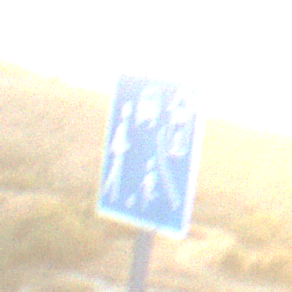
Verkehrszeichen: BeginnVerkehrsberuhigterBereich
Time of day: SunriseSunset
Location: Outdoor (Nature)
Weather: PartlyCloudy
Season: NotSpecified
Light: Natural